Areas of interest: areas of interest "Theater"
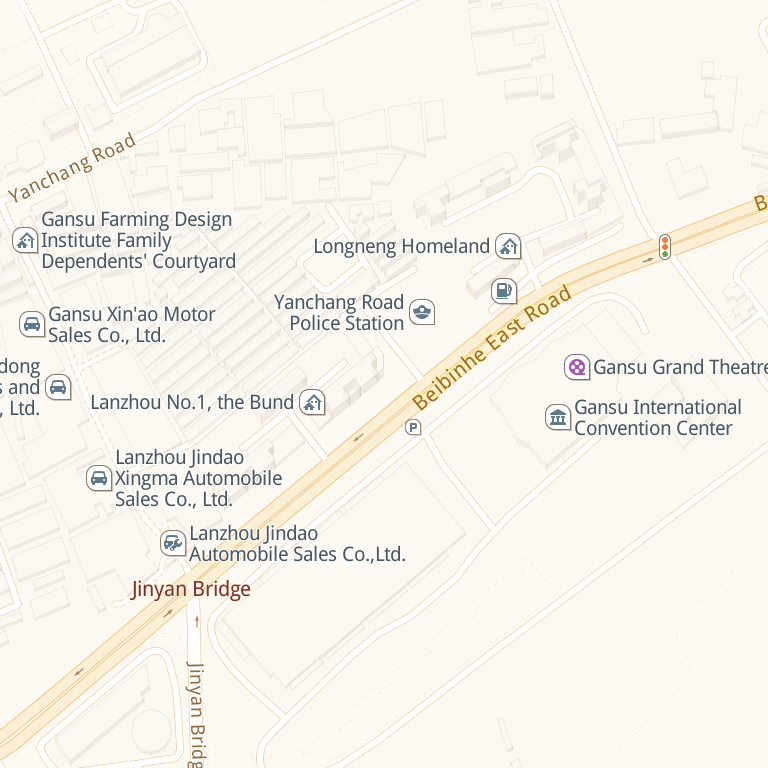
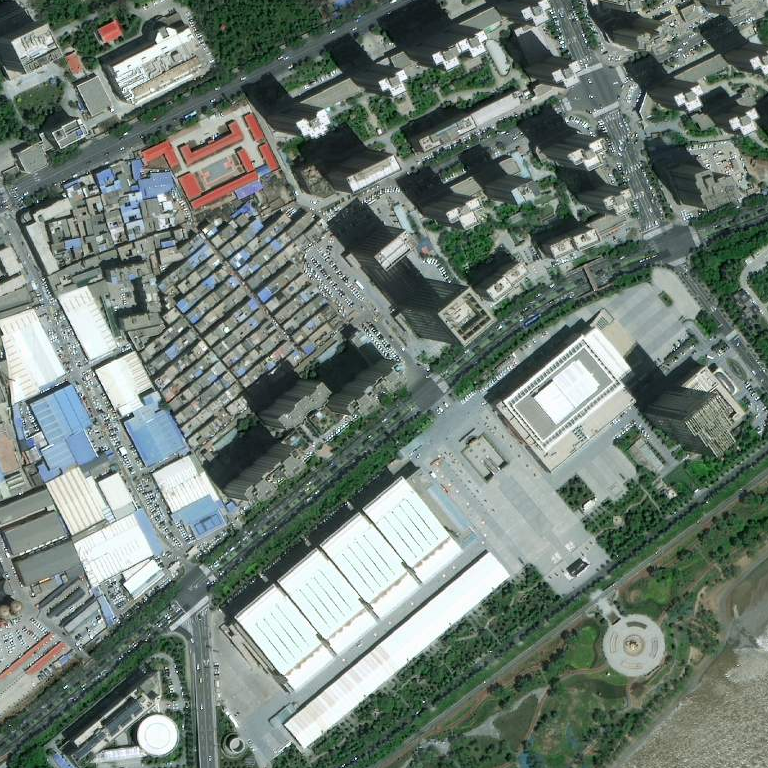